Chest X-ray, AP view. Patient: 34 years old, sex M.
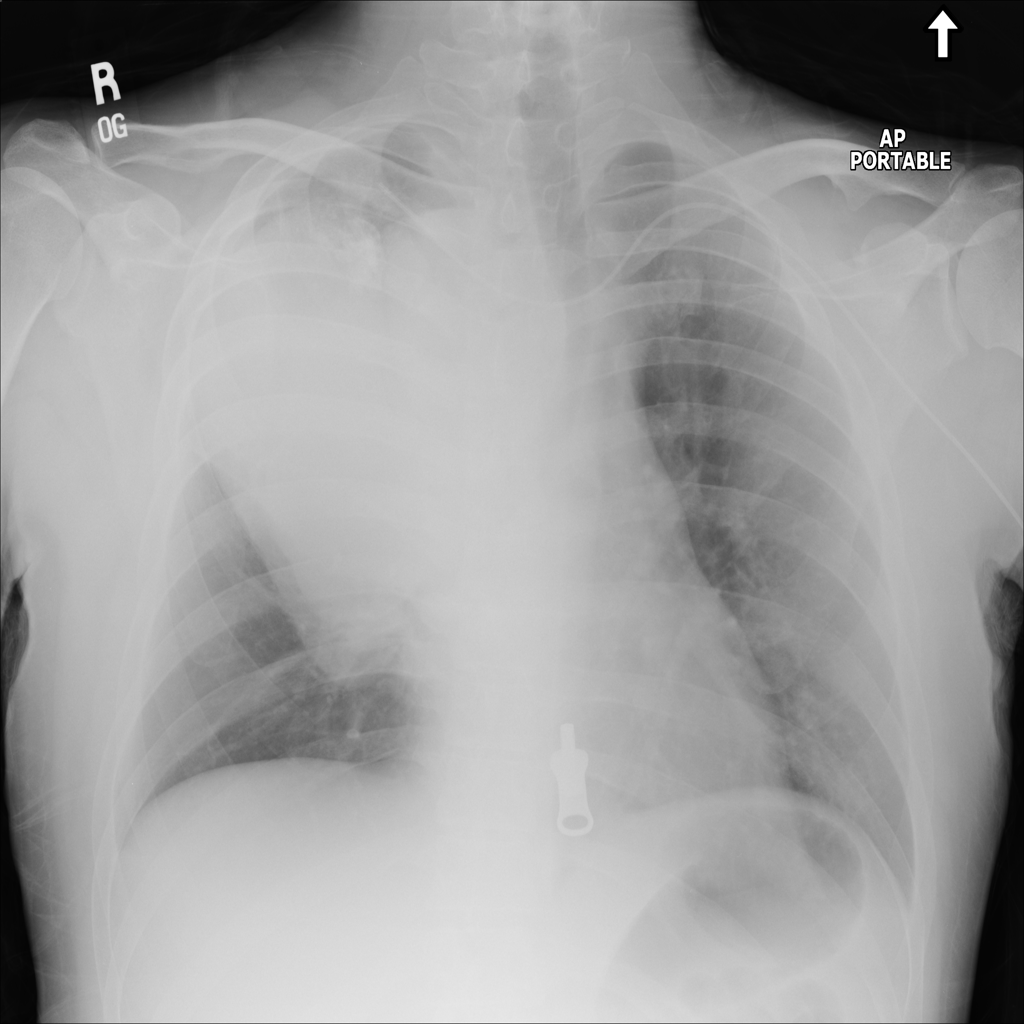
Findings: No Finding